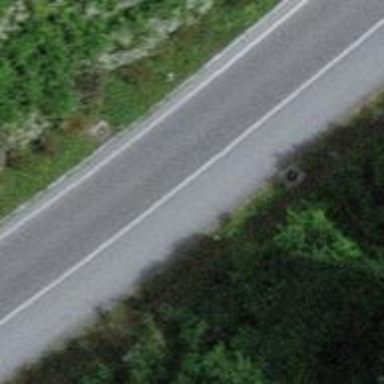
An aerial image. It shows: Trunk link highway with asphalt surface.